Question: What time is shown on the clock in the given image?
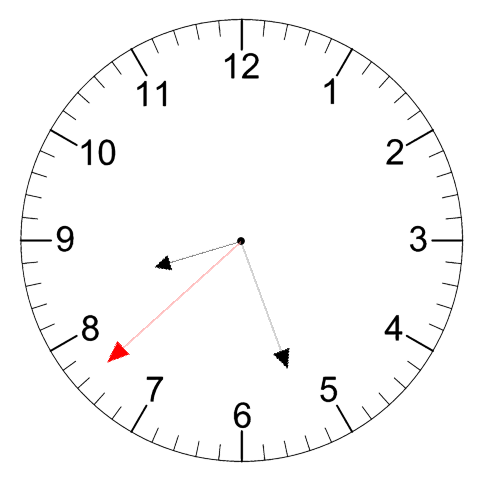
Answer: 08:26:38